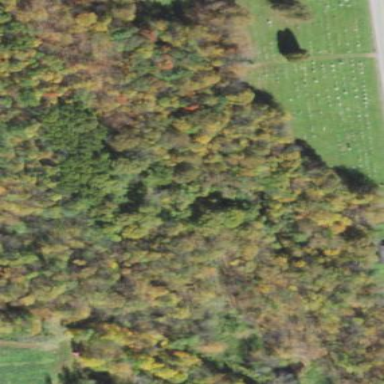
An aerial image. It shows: Cemetery.